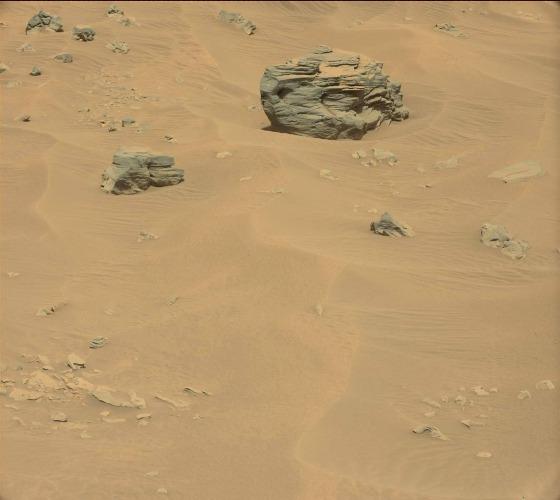
Terrain classes present: Bedrock, Gravel / Sand / Soil, Rock, Shadow